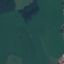
Land use / land cover class: Pasture